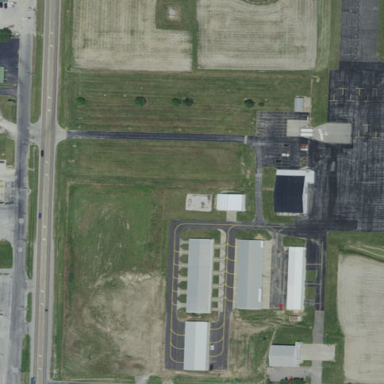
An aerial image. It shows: Apron at the airport.